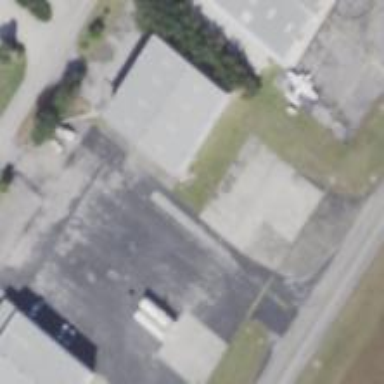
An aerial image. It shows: Building designed as airport hangar.